Question: I need the side panel in the following format, for that I have used the list but the I didn't get the require format. Which tag should I need to use to get the following format. Also I need the panel should open below the header which is shown in below figure,

My code is as follows,
'''
<div data-role="panel" id="navpanel" data-display="reveal" data-position="left">
<a href="#" class="ui-btn ui-shadow ui-btn-icon-left ui-custom-icon ui-about ui-nodisc-icon" onClick='test()'>test</a>
<a href="#" class="ui-btn ui-shadow ui-btn-icon-left ui-custom-icon ui-privacy ui-nodisc-icon" onClick='test1()'>test1</a>
<a href="#" class="ui-btn ui-shadow ui-btn-icon-left ui-custom-icon ui-reset ui-nodisc-icon" onClick='test2()'>test2</a>
<a href="#" class="ui-btn ui-shadow ui-btn-icon-left ui-custom-icon ui-feedback ui-nodisc-icon" onClick='test3()'>tets3</a>
</div>
<a href="#navpanel" id="bars-button" data-role="button" data-icon="bars" data-iconpos="notext">Menu</a>
'''
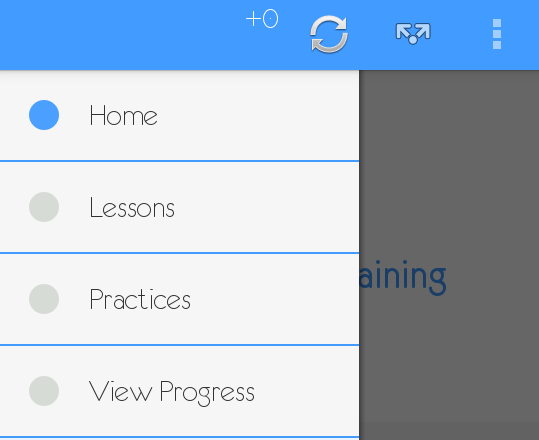
Answer: I created a demo for you.
For the Panel to open beneath the Header adjusting the panels (z-index) value to a lower one than of the headers will achieve that.
Adjusted some other CSS values to change the bullet and border color and added Jquery script to dynamically change the color of the bullet when you click on a panel item.
<URL>
<URL>
'''
@font-face {
font-family: 'Open Sans';
font-style: normal;
font-weight: 100;
src: local('Open Sans'), local('OpenSans'), url('http://themes.googleusercontent.com/static/fonts/opensans/v5/cJZKeOuBrn4kERxqtaUH3T8E0i7KZn-EPnyo3HZu7kw.woff') format('woff');
}
.ui-panel-display-overlay {
z-index: 100;
}
.ui-page-theme-a .ui-btn, html .ui-bar-a .ui-btn, html .ui-body-a .ui-btn, html body .ui-group-theme-a .ui-btn, html head+body .ui-btn.ui-btn-a, .ui-page-theme-a .ui-btn:visited, html .ui-bar-a .ui-btn:visited, html .ui-body-a .ui-btn:visited, html body .ui-group-theme-a .ui-btn:visited, html head+body {
border-color: #17A3F1;
}
#mypanel li a {
font-family: 'open sans',arial,sans-serif;
font-size: 18px;
font-weight:lighter;
}
.ui-page-theme-a .ui-btn:hover, html .ui-bar-a .ui-btn:hover, html .ui-body-a .ui-btn:hover, html body .ui-group-theme-a .ui-btn:hover, html head+body .ui-btn.ui-btn-a:hover {
border-color: #17A3F1;
}
li, .aa > .ui-custom-icon:after {
background-color: rgba(15, 101, 229, 0.3);
}
#overlay {
width: 100%;
min-height: 100%;
position: fixed;
top: 0;
left: 0;
z-index: 0;
background: url('http://s23.postimg.org/5q0dfwmbr/overlay.png') repeat 0 0;;
display: none;
}
html, body {
width: 100%;
height: 100%;
margin: 0;
padding: 0;
}
'''
'''
$('ul > li').click(function() {
$('ul > li').removeClass('aa');
$(this).addClass('aa');
});
var $overlay_wrapper;
function show_overlay() {
if ( !$overlay_wrapper ) append_overlay();
$overlay_wrapper.fadeIn(700);
}
function hide_overlay() {
$overlay_wrapper.fadeOut(500);
}
function append_overlay() {
$overlay_wrapper = $('<div id="overlay"></div>').appendTo( $('.ui-mobile .ui-page') );
}
$( "#mypanel" ).on( "panelbeforeopen", function( event, ui ) {
show_overlay();
});
$( "#mypanel" ).on( "panelbeforeclose", function( event, ui ) {
hide_overlay();
});
'''